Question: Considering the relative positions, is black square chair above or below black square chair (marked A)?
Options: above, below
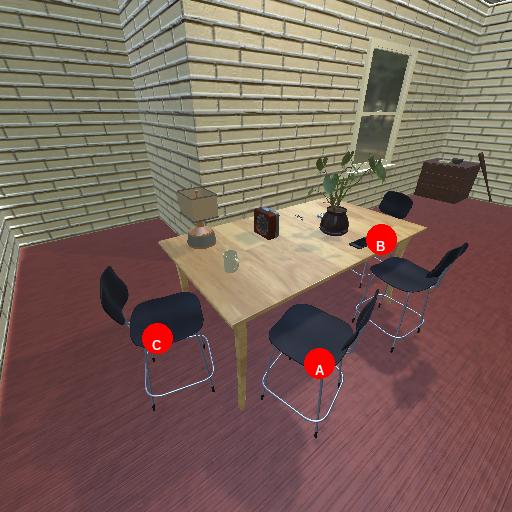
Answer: above